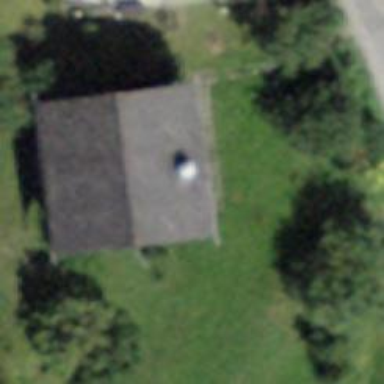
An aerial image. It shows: Simple and straightforward house.